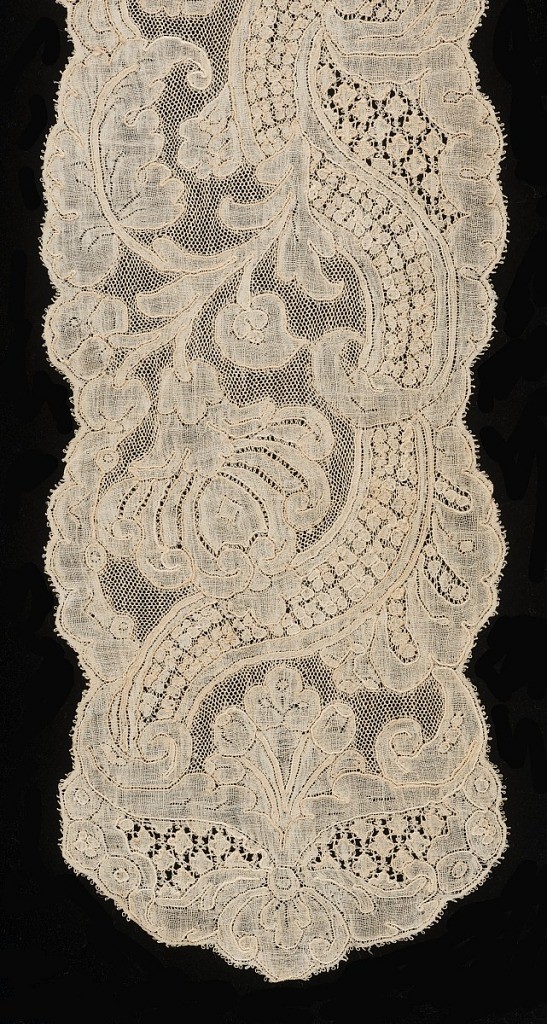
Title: Cap streamers
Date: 1725–35
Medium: linen Technique: bobbin lace, Mechlin style
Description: Pair of Mechlin-style cap streamers patterned by a heavy scrolled curving band with bold flowers attached. Two cap streamers are attached to a lace band of the same style.